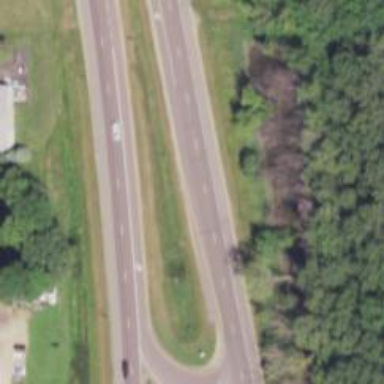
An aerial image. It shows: Trunk highway.